Question: The 'NSManagedObject' methods i.e. 'awakeFromInsert', 'awakeFromFetch', etc are not getting called, when implemented in the 'NSManagedObject' subclass. What could be the reason? The Entity "Class" is set to subclass in the Entity model editor.
'''
#import "Event.h"
@implementation Event
@dynamic timeStamp;
- (void)awakeFromInsert {
NSLog(@"%s", __FUNCTION__);
[super awakeFromInsert];
}
- (void)awakeFromFetch {
NSLog(@"%s", __FUNCTION__);
[super awakeFromFetch];
}
@end
'''
'''
- (void)insertNewObject:(id)sender {
NSManagedObjectContext *context = [self.fetchedResultsController managedObjectContext];
NSEntityDescription *entity = [[self.fetchedResultsController fetchRequest] entity];
NSManagedObject *newManagedObject = [NSEntityDescription insertNewObjectForEntityForName:[entity name] inManagedObjectContext:context];
[newManagedObject setValue:[NSDate date] forKey:@"timeStamp"];
NSError *error = nil;
if (![context save:&error]) {
NSLog(@"Unresolved error %@, %@", error, [error userInfo]);
abort();
}
}
'''
And here's a screen-shot of the model editor.
Note: I'm using Xcode 4.4.1 (iOS SDK 5.1) on Mountain Lion, with ARC ON.
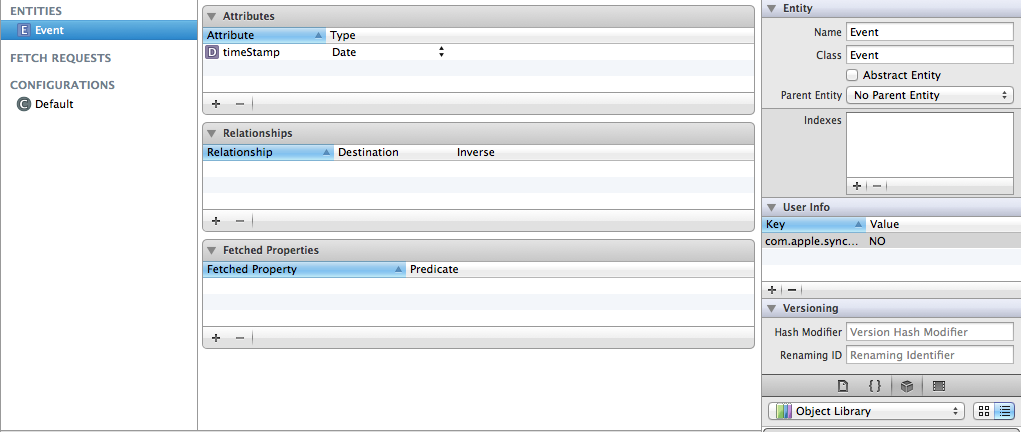
Answer: make sure your classes are added to the targets, and also make sure they're specified in the model. If you don't specify the subclass within the model, per entity, it won't matter that you have the classes included in the target; you'll just be dealing with an NSManagedObject.